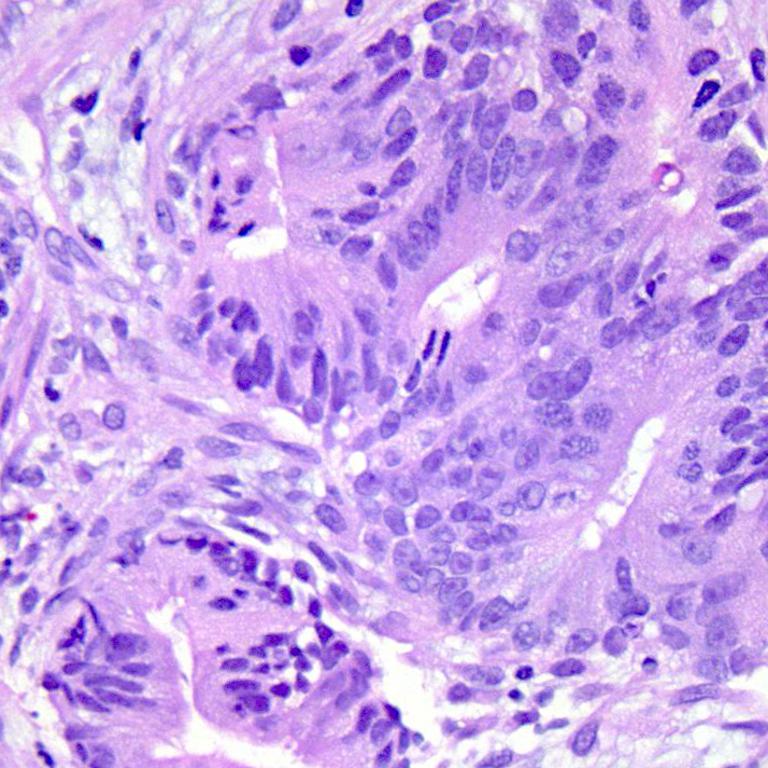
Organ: colon
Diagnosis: adenocarcinomas